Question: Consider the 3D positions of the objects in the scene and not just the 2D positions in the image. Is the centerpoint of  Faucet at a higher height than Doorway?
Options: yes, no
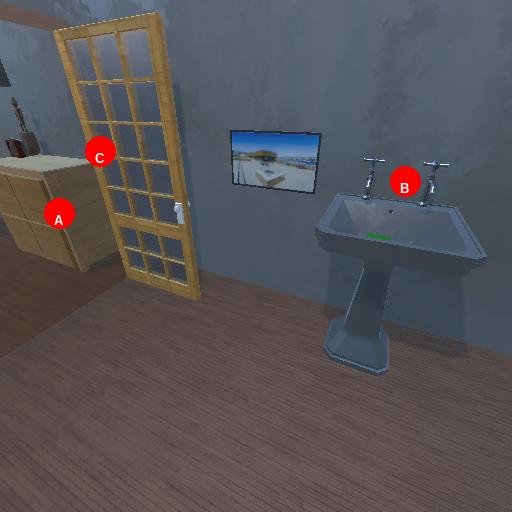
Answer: yes